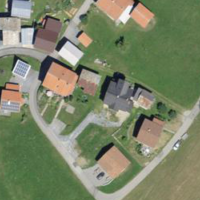
EUNIS habitat code: 54
Species observed at this site:
Dryas octopetala